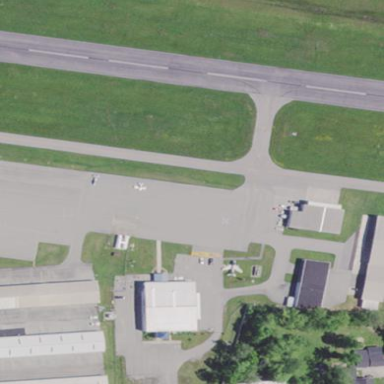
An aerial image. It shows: Apron at the airport.